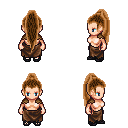
a pixel art fantasy rpg character, female body template, human, light skin, leather shoulder armor, robe skirt, brown extra-long topknot hairstyle, ghillies, four views (front, back, left, right), 2x2 character sprite sheet, small pixel art, hard edges, no anti-aliasing